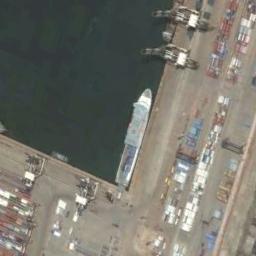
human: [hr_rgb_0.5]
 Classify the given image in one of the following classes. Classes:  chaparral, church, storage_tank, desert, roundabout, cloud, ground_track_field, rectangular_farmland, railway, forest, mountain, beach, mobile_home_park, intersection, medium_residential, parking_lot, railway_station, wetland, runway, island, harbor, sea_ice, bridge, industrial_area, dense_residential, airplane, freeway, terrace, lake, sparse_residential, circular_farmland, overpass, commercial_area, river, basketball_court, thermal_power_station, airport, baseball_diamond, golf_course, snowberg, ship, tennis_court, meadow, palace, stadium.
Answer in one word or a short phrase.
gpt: ship